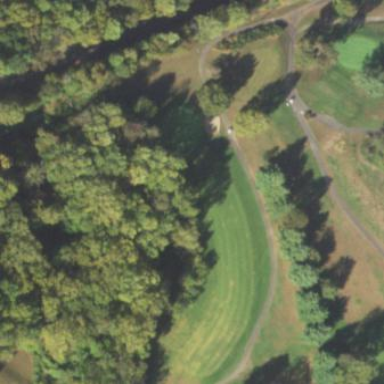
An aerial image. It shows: Grassy area designated as golf fairway.